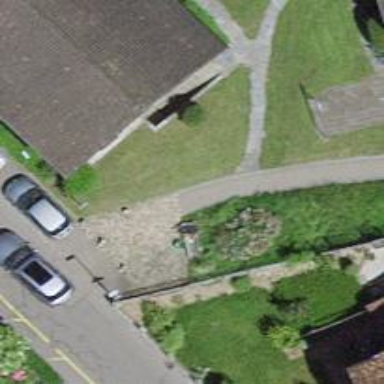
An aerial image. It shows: Brown bench in the vicinity.